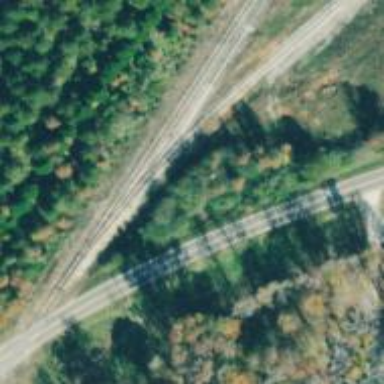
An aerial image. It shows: Railway spur junction.